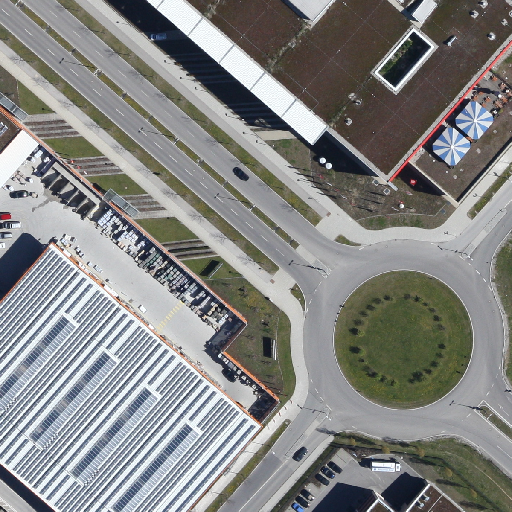
Referring expression: light-duty vehicle driving on the road